Question: ### Technical circumstances:
Given is an 'int' column in for saving decimal-"encoded" bit flags (ranging from 2 to 2, thus having 31 available flags with the maximum being '<PHONE>'). This column may comprise the entire range of allocatable integer combinations, all to categorize a single object.
### Problem to be solved:
From a finite quantity of decimal "bit integers", we have to find a single number that represents some sort of intersection of all those flags -
like when you have '3,10,524290', it's obvious that '2' should be set in the result, while the other bits ('1,8,524288') are disputable. This is a very basic example. This could be a real set of input data (first two columns only):
### Solution so far:
1. Gather all the integers to be evaluated and concatenate them into a comma-separated string.
2. Reducing the string, taking out the first number, looping through:
3. Checking testee against maximum value (&-AND) and dividing the maximum by 2 (while >=1).
### ... so far? o.O
Now I have an output of binary representatives for the bits set. I consider saving those bits into a 31-column temporary table to go one with evaluation. But then I came to think: Isn't there a more clever way to do this? SQL Server is super-fast, even when disassembling 10000 generated integers. But perhaps there's a built-in function for calculating the "distance" between two binary bit flags.
I admit it's an elaborate problem, but I really see the light at the end of the tunnel, even when it needs to be done the circumstantial way. It'll get even more complex, since a weighting should also be applied later on, so that 2x !'<PHONE>' @ 100% significance 4x '<PHONE>' @ 40% significance. But I'll try to deal with this when I have a summary generated and available
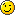
Answer: You can use bitwise and for your operations
'''
declare @i int
declare @x int
declare @cnt int
select @i=<PHONE> -- <PHONE> <PHONE> <PHONE> <PHONE>
declare @t table (a int)
insert into @t values( 3),(10),(524290);
Select @i= (@i & a) from @t
-- just for fun an output
set @x=1
set @cnt=0
While @cnt<31
begin
Print Case when @x & @i <> 0 then 'X' else ' ' end +' ' + Cast(@x as Varchar(12))
Set @cnt=@cnt + 1
if @cnt<31 Set @x=@x*2
end
'''
or with a nicer output
'''
declare @i int
declare @x int
declare @cnt int
select @i=<PHONE> -- <PHONE> <PHONE> <PHONE> <PHONE>
Declare @ref table(ref int)
set @x=1
set @cnt=0
While @cnt<31
begin
insert into @ref Values(@x)
Set @cnt=@cnt + 1
if @cnt<31 Set @x=@x*2
end
declare @t table (a int)
insert into @t values( 3),(10),(524290);
Select @i= (@i & a) from @t
Select * from @ref where ref&@i<>0
'''
as answer to your comment
'''
declare @i int
declare @x int
declare @cnt int
select @i=<PHONE> -- <PHONE> <PHONE> <PHONE> <PHONE>
Declare @ref table(ref int)
set @x=1
set @cnt=0
While @cnt<31
begin
insert into @ref Values(@x)
Set @cnt=@cnt + 1
if @cnt<31 Set @x=@x*2
end
declare @t table (a int)
insert into @t values( 3),(5),(9),(17),(33),(65),(128);
Select @i= (@i & a) from @t
Select a,Count(*) as BitCount
from @ref r
join @t t on t.a & r.ref<>0
group by a
Select ref,Count(*) as OCC from @ref r
join @t t on t.a & r.ref<>0
group by ref
Select ref,(Select count(*) from @t where a & r.ref<>0) as OCC
from @ref r
'''